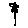
Label: flower